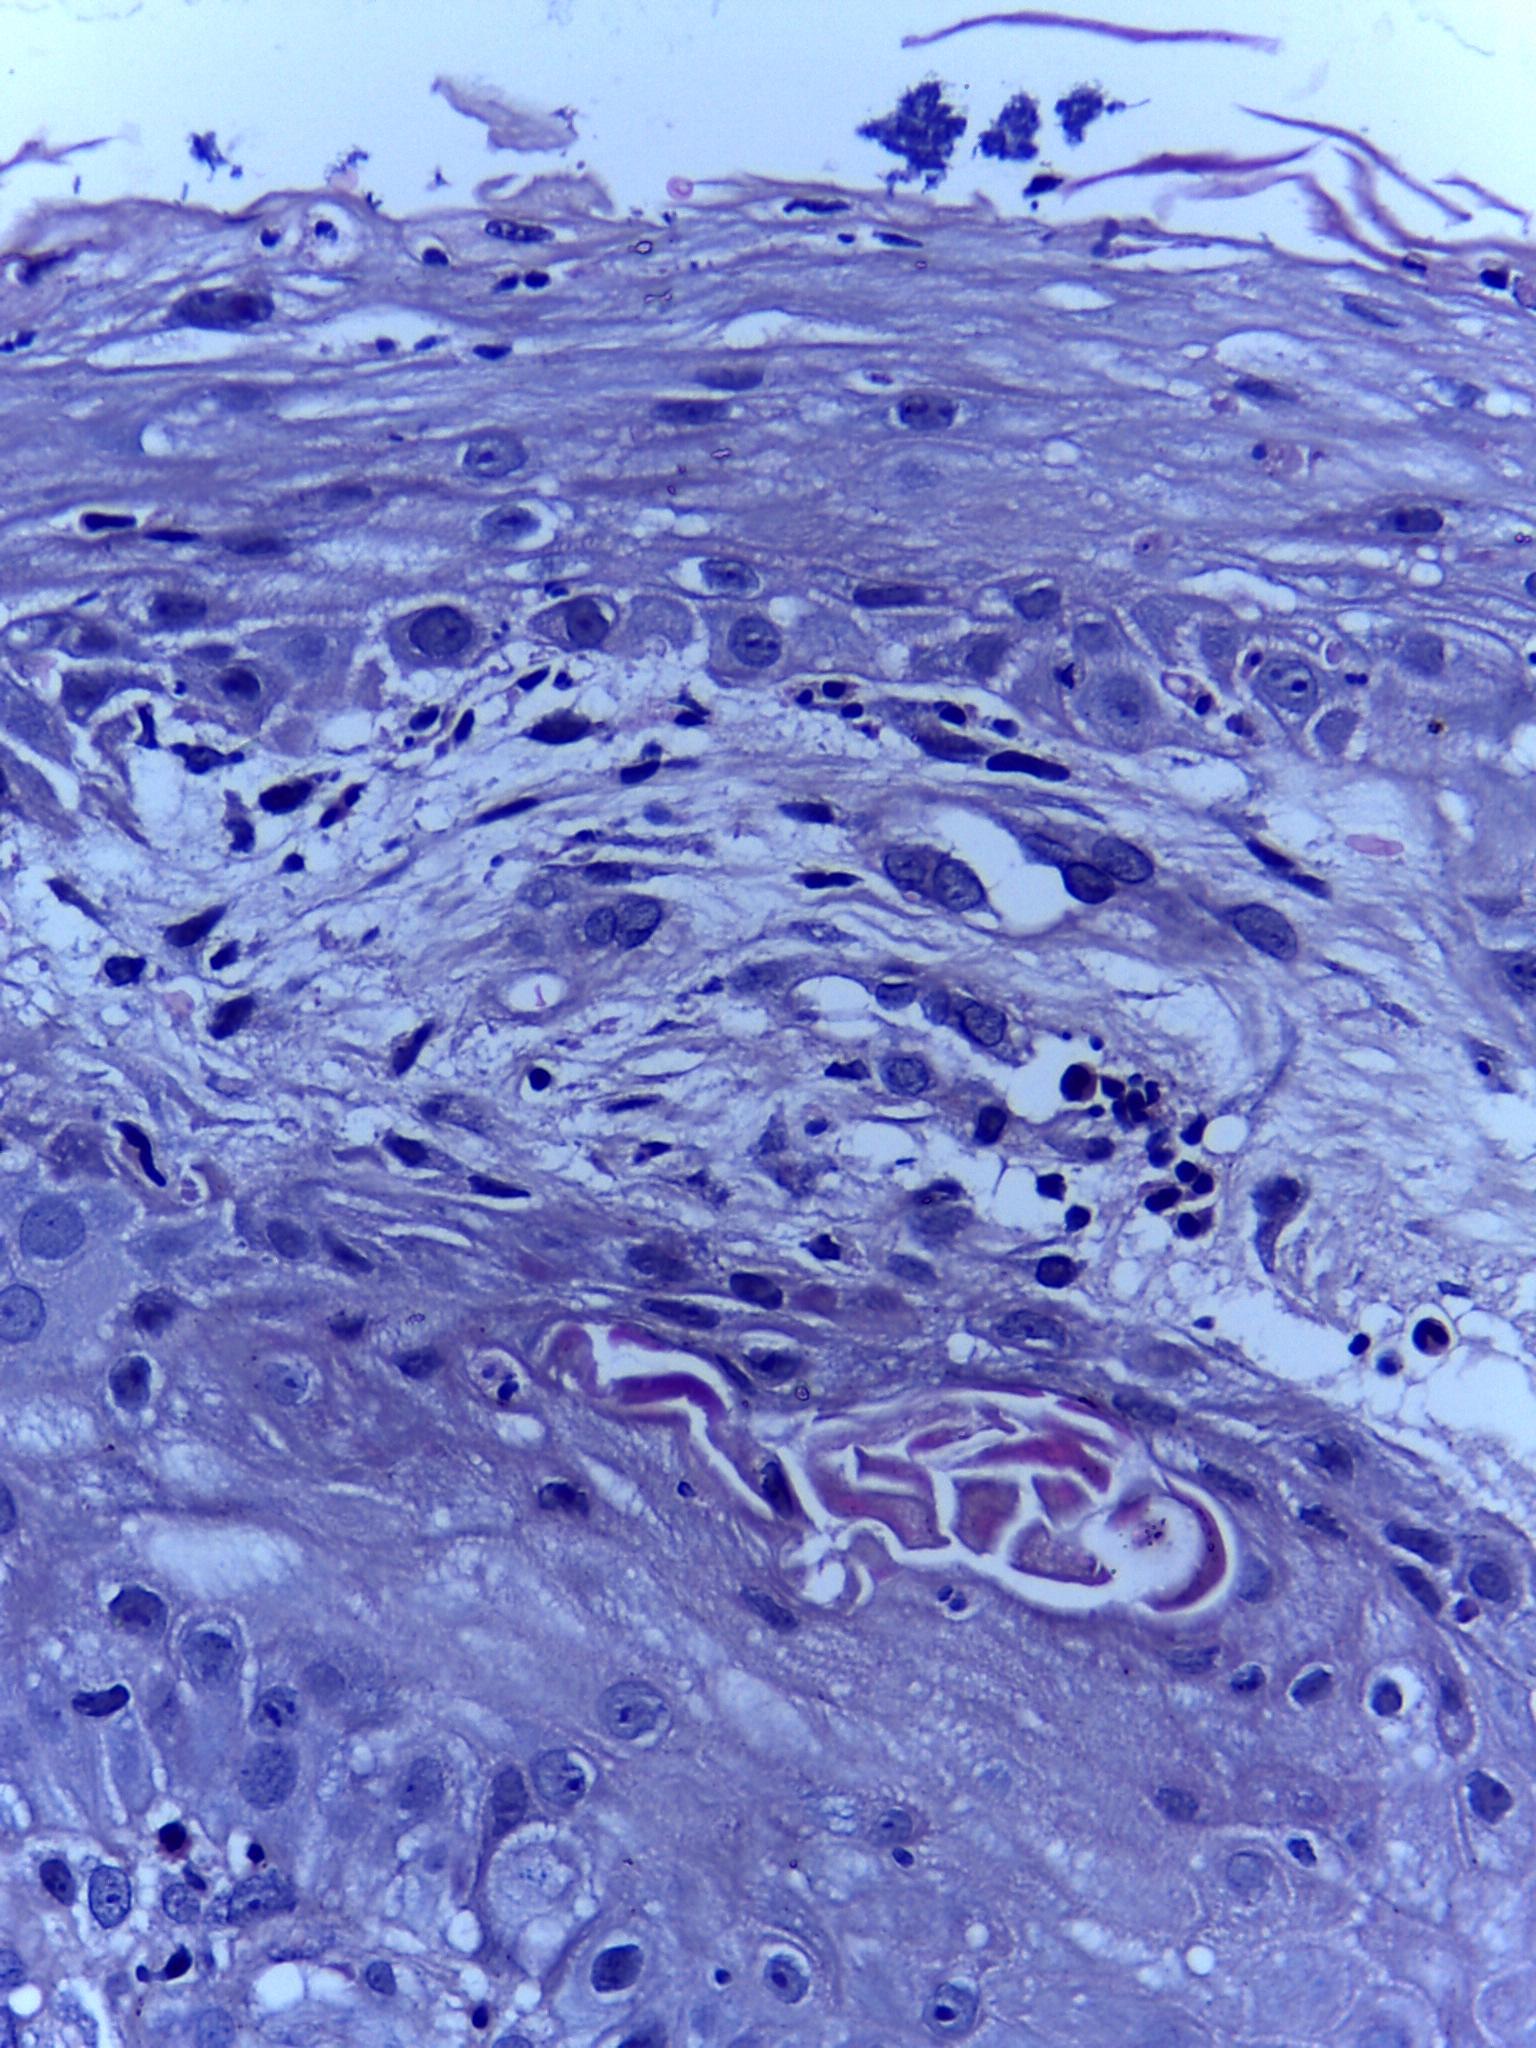
Diagnosis: OSCC